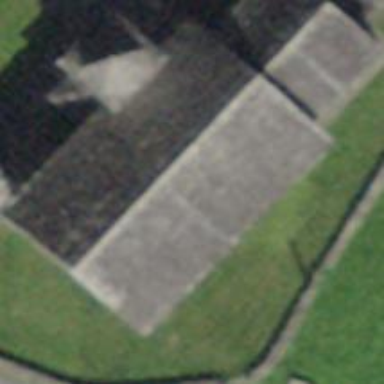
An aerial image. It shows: Place of worship.